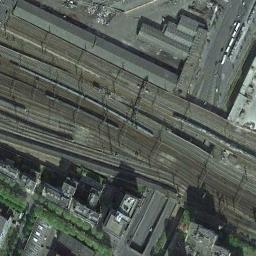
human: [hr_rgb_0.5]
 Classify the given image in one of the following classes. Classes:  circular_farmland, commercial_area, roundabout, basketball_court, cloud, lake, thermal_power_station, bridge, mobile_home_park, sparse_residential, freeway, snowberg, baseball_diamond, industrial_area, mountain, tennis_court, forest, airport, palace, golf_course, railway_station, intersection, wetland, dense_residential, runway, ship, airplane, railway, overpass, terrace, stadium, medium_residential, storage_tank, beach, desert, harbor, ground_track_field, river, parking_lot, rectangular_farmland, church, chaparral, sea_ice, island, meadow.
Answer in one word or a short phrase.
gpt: railway